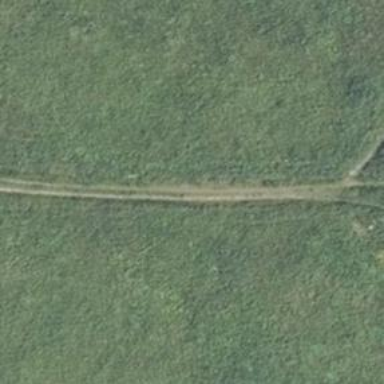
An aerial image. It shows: Path.